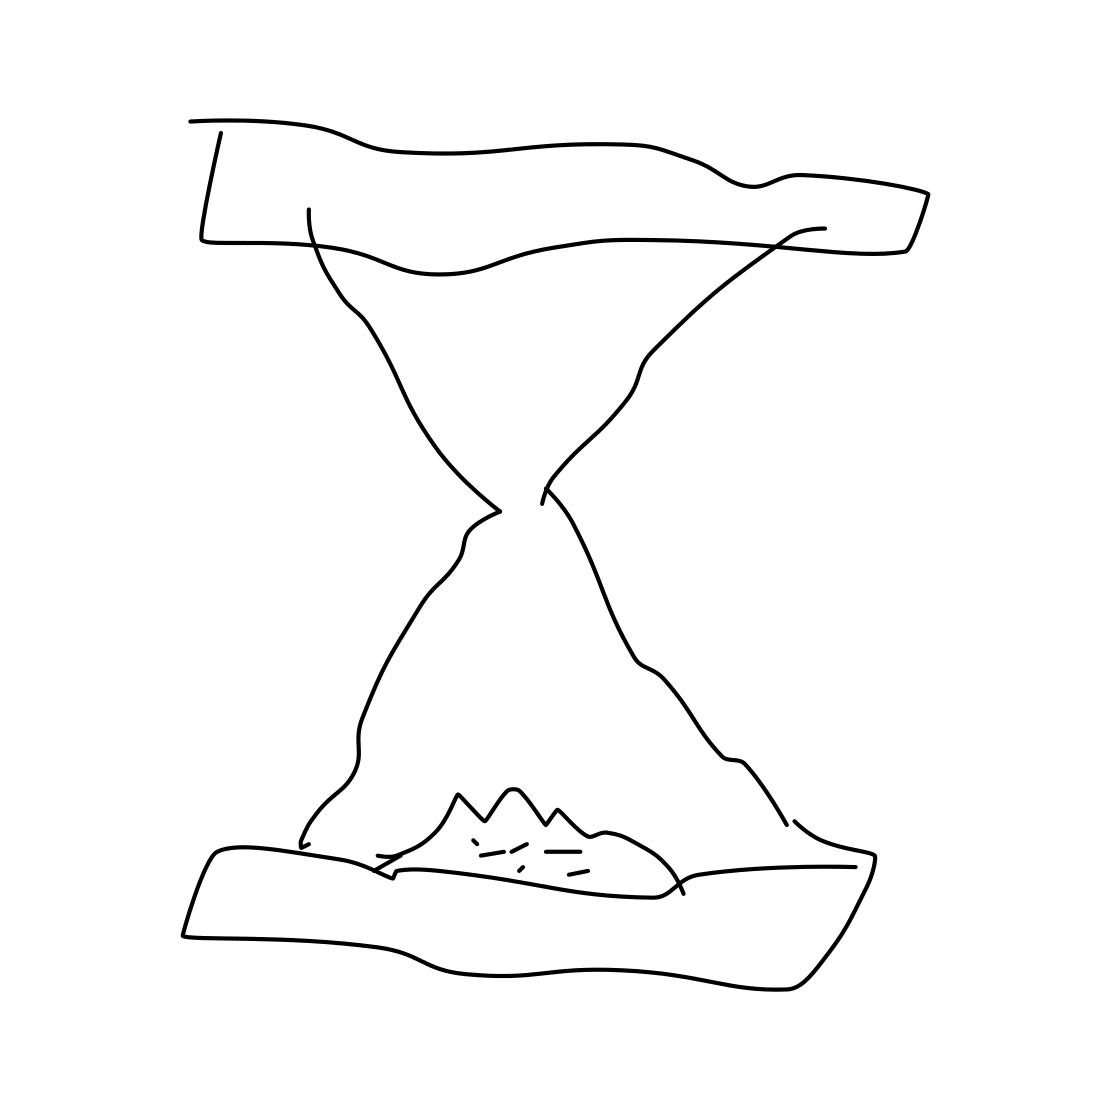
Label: hourglass